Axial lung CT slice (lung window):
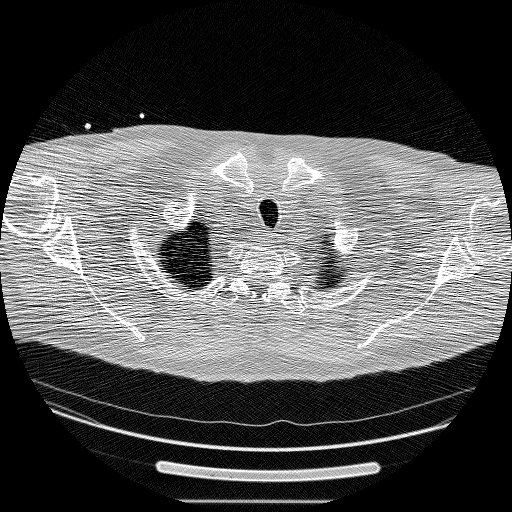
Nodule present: no